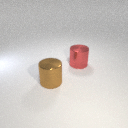
large brown metal cylinder in front of large red metal cylinder